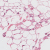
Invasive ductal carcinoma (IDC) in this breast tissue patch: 0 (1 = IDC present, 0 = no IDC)